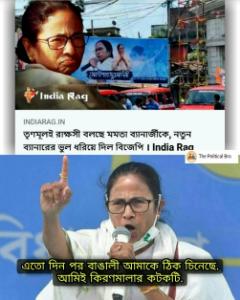
Text: তৃণমূলে রাক্ষসী বলছে মমতা বন্দ্যোপাধ্যায়কে, নতুন ব্যানারের ভুল ধরিয়ে দিলো বিজেপি, এতদিন পর বাঙালী আমাকে ঠিক চিনেছে, আমিই কিরণমালার কটকটি।
Label: Hate
Hate category: Political
Targeted group: Organization